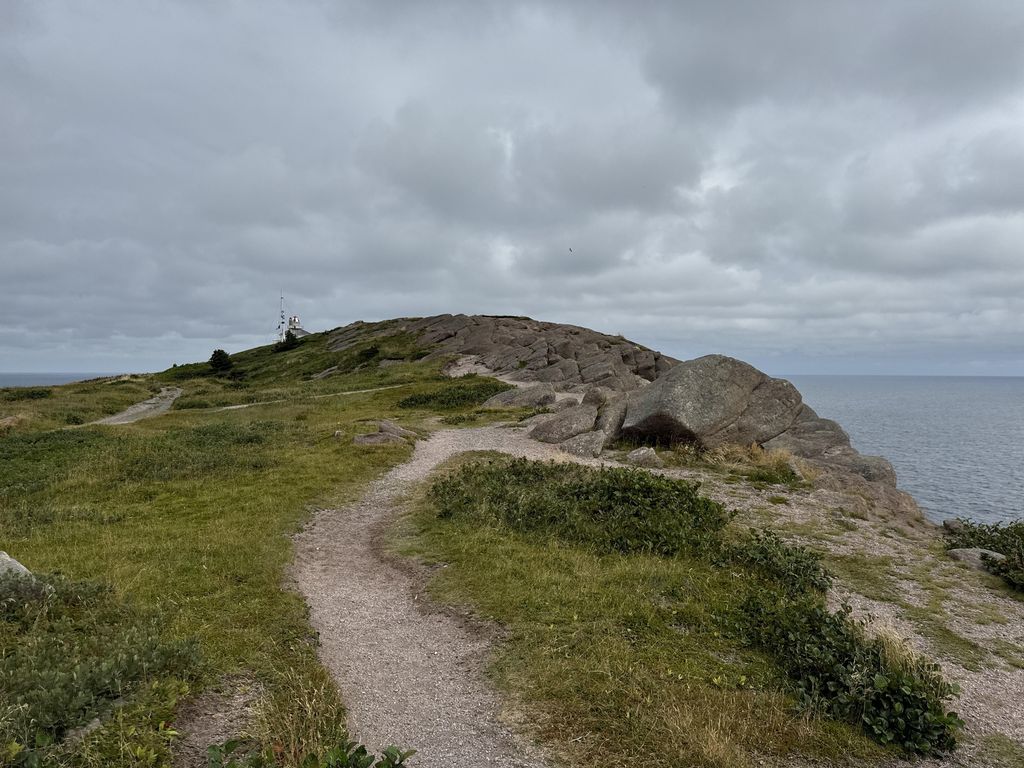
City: st_johns